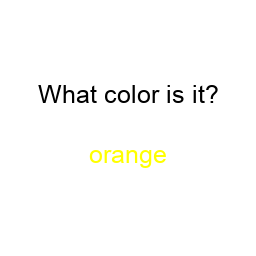
Color: yellow
Color name shown: orange
Background color: white
Question text color: black